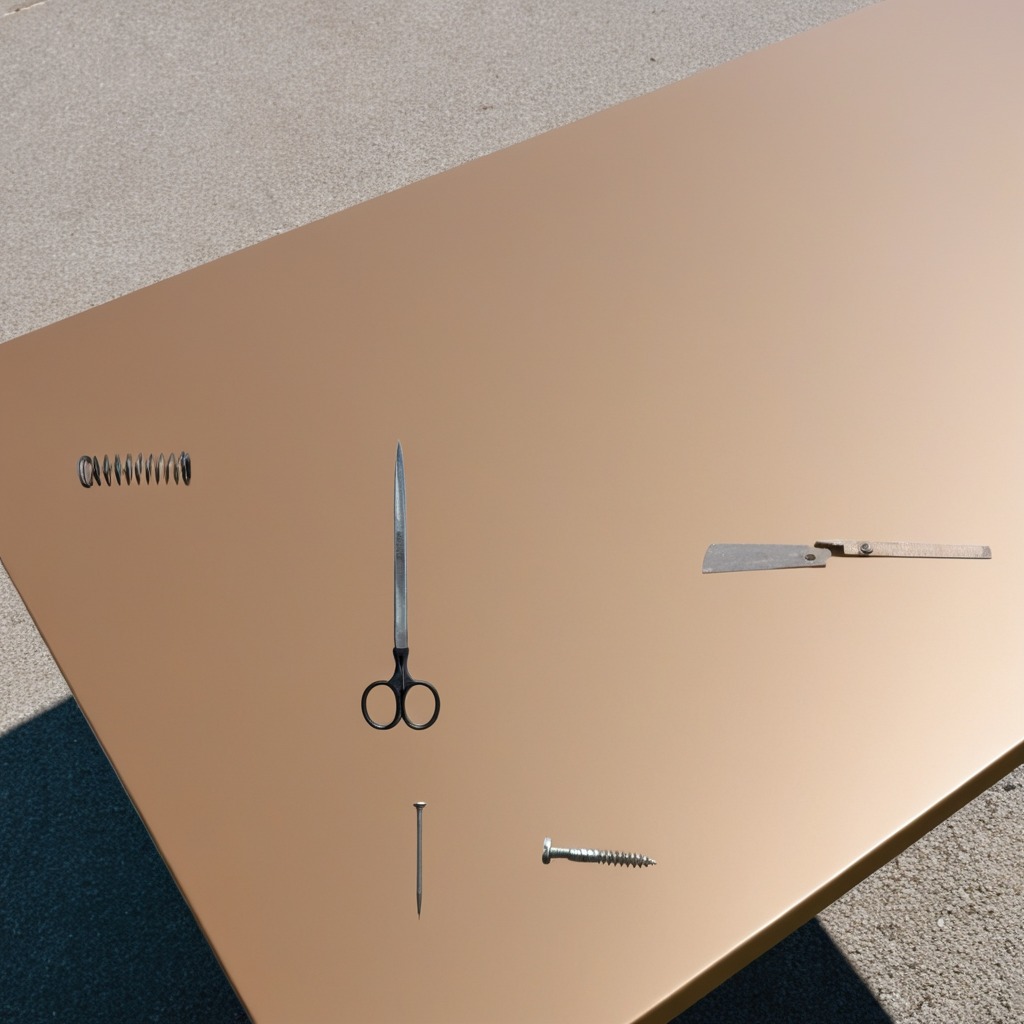
A metal machine screw, an iron nail, a coiled metal spring, a handheld metal saw, and a pair of scissors are lying on the utility table.